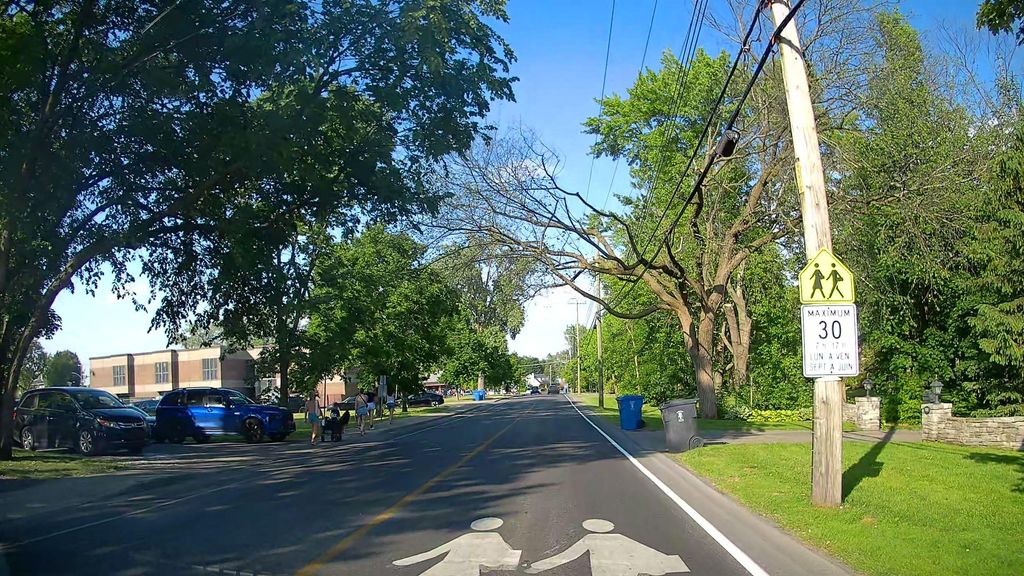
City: montreal